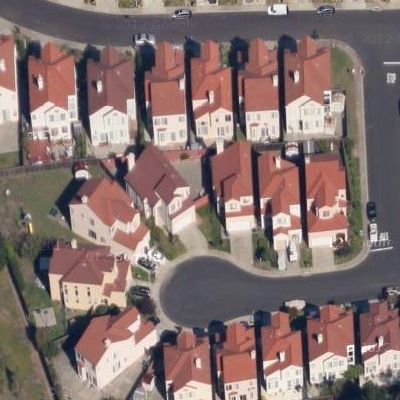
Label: fResident